Field crop: maize
Growth stage: 2
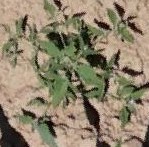
Species: atriplex